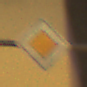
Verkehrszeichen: Vorfahrtsstrasse
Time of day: Night
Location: Outdoor (Urban)
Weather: Clear
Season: NotSpecified
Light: Artificial